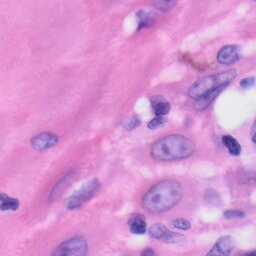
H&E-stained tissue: Skin